Question: How can i get the exact time taken by lucene to search a string.
I wanted to show something like this :

About 'x' results in 'xx' seconds.
how can i get exact time ? is their any utility under lucene library for this ?
or do i need to calculate this on my own ?
assuming their is no utility for this under lucene core library :
this is a search code :
'''
TopScoreDocCollector collector = TopScoreDocCollector.create(100, true);
is.search(query, collector);
hits = collector.topDocs().scoreDocs;
'''
how can i get exact time of search (which line should i wrap with timer) ?
I tried This :
'''
long t1 = System.currentTimeMillis();
is.search(query, collector);
hits = collector.topDocs().scoreDocs;
long t2 = System.currentTimeMillis();
Long time = (t2-t1);
System.out.println("time : " + time);
'''
I am getting 'time : 0' on console for every search.
does that mean... Lucene is taking no time in search ? (i have only 100 documents in my index)
tried this ;
'''
long start = System.nanoTime();
is.search(query, collector);
hits = collector.topDocs().scoreDocs;
long end = System.nanoTime();
long time = (end - start) / 1000;
'''
this prints :
'''
time : 10261
time : 12285
time : 14513
time : 1309
'''
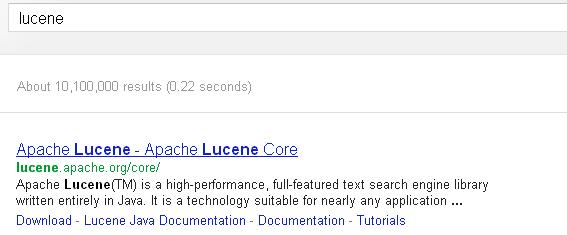
Answer: Searching in Lucene can mean different things to different people. E.g. just the searching ('indexSearcher.search(...)') VS searching + iterating over all documents (or just a page of documents). Or with VS without sorting. It would likely just add unnecessary clutter to the already complex API.
It is really simple to wrap your search call with time measuring code. And, by the way, consider using <URL> or any other similar tool instead of 'System.currentTime*'.